Field crop: maize
Growth stage: 2
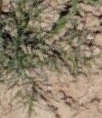
Species: salsola